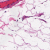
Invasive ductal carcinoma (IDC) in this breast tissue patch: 0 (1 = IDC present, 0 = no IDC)